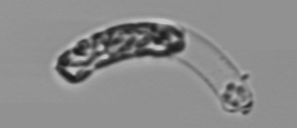
Label: Guinardia_striata